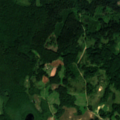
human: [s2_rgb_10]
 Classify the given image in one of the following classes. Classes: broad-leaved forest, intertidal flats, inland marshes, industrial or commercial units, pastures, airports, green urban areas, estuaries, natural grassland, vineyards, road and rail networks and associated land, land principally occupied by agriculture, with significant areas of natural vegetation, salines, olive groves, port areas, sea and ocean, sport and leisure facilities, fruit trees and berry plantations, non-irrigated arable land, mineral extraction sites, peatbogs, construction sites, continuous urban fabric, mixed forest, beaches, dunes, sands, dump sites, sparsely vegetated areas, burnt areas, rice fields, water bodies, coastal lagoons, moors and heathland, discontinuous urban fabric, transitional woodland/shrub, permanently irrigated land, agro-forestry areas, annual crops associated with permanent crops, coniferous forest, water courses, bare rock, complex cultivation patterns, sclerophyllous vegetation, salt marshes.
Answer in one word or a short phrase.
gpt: complex cultivation patterns, land principally occupied by agriculture, with significant areas of natural vegetation, broad-leaved forest, coniferous forest, mixed forest